Question: I tried plotting a world map in orthographic projection in R, using the code modified from <URL>, given below. The output figure is also shown - it is evident that land areas near the boundaries are clipped, in this case Russia and Antarctica. I believe this is due to some points on the polygons wrapping to the "back" of the visible side, which are converted to NAs by the mapping function. Is there any way to get around this?
I really need those missing areas, since my ultimate goal is to plot several of these maps, each with a slightly different centre point. It'd look very odd if certain landmass pops in and out at will.
'''
library(maps)
library(mapdata)
## start plot & extract coordinates from orthographic map
o <- c(-5,155,0) #orientation
xy <- map("world",proj="orthographic",orientation=o)
## draw a circle around the points for coloring the ocean
polygon(sin(seq(0,2*pi,length.out=100)),cos(seq(0,2*pi,length.out=100)),col=rgb(0.6,0.6,0.9),border=rgb(1,1,1,0.5),lwd=2)
## overlay world map
map("worldHires",proj="orthographic",orientation=o,fill=TRUE,col=rgb(0.5,0.8,0.5),resolution=0,add=TRUE)
'''

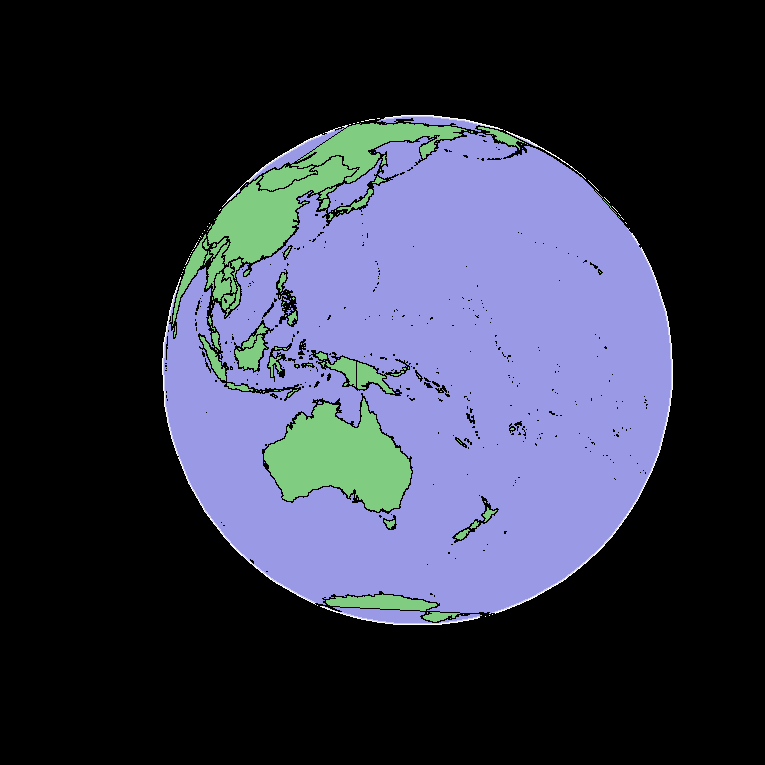
Answer: I solved it by projecting the points that are just out of view outside the globe, and filling the visible polygons together with these "out" points. A black polygon is then used to cover the spilled landmasses.
In order to do this I retrieved the coordinates of contiguous landmasses using the following function (modified from the maps package):
'''
#Get contiguous country coordinates
contigcoord <- function (database = "world", regions = ".", exact = FALSE, boundary = TRUE, interior = TRUE, fill = FALSE, xlim = NULL, ylim = NULL){
if (is.character(database))
as.polygon = fill
else as.polygon = TRUE
coord <- maps:::map.poly(database, regions, exact, xlim, ylim, boundary,
interior, fill, as.polygon)
return(coord)
}
'''
I've also written the projection function. "front" = 1 if the point should be visible:
'''
#Lat/Long to x-y (0,1 range) in orthographic projection. Cen is the centre point of map
mapproj <- function(lat,long,cenlat,cenlong){
d2r=pi/180; lat=lat*d2r; long=long*d2r; cenlat=cenlat*d2r; cenlong=cenlong*d2r
x=cos(lat)*sin(long-cenlong)
y=cos(cenlat)*sin(lat)-sin(cenlat)*cos(lat)*cos(long-cenlong)
front=sin(cenlat)*sin(lat)+cos(cenlat)*cos(lat)*cos(long-cenlong) > 0
return(list(x=x,y=y,front=front))
}
'''
The code used for filling landmasses is as follows (cenlat and cenlong are the coordinates at the centre of the visible globe):
'''
xy <- contigcoord("world",fill=TRUE)
coord <- cbind(xy$x,xy$y)
coordtr <- mapproj(coord[,2],coord[,1],cenlat,cenlong)
coord <- cbind(coord,coordtr$x,coordtr$y,coordtr$front)
naloc <- (1:nrow(coord))[!complete.cases(coord)]
naloc <- c(0,naloc)
for(i in 2:length(naloc)){
thispoly <- coord[(naloc[i-1]+1):(naloc[i]-1),3:5,drop=F]
thispoly <- rbind(thispoly,thispoly[1,])
unq <- unique(thispoly[,3])
if(length(unq) == 1){
if(unq == 1){ #Polygon is fully on front side
polygon(thispoly[,1],thispoly[,2],col=rgb(0.5,0.8,0.5),border=NA)
}
} else { #front and back present
ind <- thispoly[,3] == 0
#project points "outside" the globe
temdist <- pmax(sqrt(rowSums(as.matrix(thispoly[ind,1:2]^2))),1e-5)
thispoly[ind,1:2] <- thispoly[ind,1:2]*(2-temdist)/temdist
polygon(thispoly[,1],thispoly[,2],col=rgb(0.5,0.8,0.5),border=NA)
}
}
'''
The result looks like this (before applying a black layer around the globe):